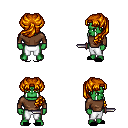
a pixel art fantasy rpg character, male body template, orc, green skin, brown long-sleeve shirt, white pants, dark blonde princess hairstyle, black slippers, dagger, four views (front, back, left, right), 2x2 character sprite sheet, small pixel art, hard edges, no anti-aliasing